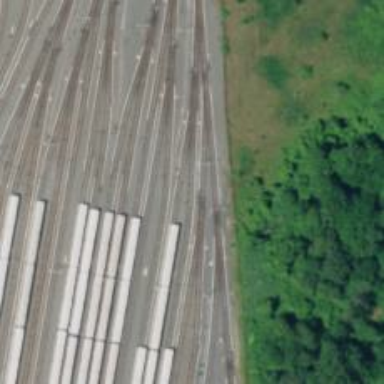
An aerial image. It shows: Yard area with electrified rail tracks.